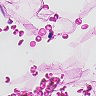
Metastatic tissue present: no